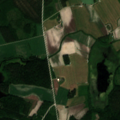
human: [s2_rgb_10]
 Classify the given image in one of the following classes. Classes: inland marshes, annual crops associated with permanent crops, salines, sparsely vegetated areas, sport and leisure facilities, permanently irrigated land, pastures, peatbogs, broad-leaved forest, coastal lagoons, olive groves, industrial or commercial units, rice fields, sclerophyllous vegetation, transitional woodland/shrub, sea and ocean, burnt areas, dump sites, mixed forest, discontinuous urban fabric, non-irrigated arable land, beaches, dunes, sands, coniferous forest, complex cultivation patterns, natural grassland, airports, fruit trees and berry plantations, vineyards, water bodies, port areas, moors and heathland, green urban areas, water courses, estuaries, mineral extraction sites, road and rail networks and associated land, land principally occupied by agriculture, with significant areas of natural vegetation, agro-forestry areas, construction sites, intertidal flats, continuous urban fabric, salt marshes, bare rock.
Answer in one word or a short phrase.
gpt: non-irrigated arable land, land principally occupied by agriculture, with significant areas of natural vegetation, coniferous forest, mixed forest, transitional woodland/shrub, water bodies